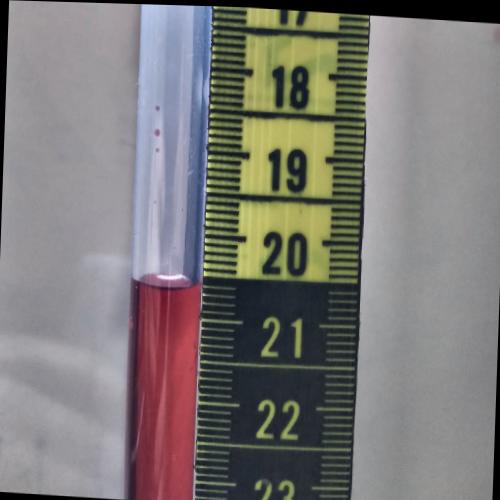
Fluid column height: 20.6 cm